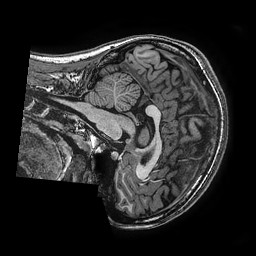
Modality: T1w
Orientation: sagittal
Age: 18
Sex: female
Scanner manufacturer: ge
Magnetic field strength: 3 T
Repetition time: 0.0077 s
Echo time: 0.003436 s